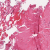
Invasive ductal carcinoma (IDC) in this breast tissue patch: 0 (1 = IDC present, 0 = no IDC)